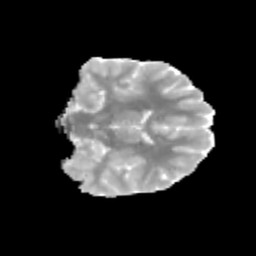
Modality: MD
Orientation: coronal
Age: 11
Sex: female
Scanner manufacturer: siemens
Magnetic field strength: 3 T
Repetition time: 3.8 s
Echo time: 0.07 s